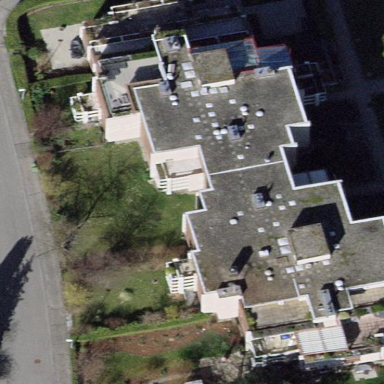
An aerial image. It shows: Image showing building with apartments.